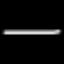
Label: line